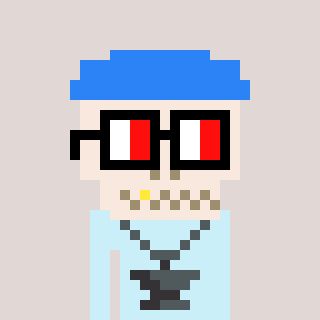
a pixel art character with square glasses with black frames and red eyes, a skeleton-hat-shaped head and a cold-colored body on a warm background